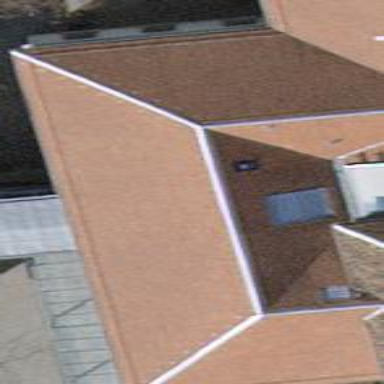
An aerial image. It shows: The roof of the building has pyramidal shape.